Question: In Silverlight5, how to reference a user control resource - emoticon from a button_click event?
I can access the object fine if I build it up in code behind then do the databinding that way, however using the XAML approach I get some nicer tooling. Example comes <URL> Ch16
'''
private void Button_Click_1(object sender, RoutedEventArgs e)
{
// **HERE how do I reference the XAML emoticon object
//emoticon.Name = "Smiley face2";
//emoticon.Icon = new BitmapImage(new Uri("icons/happy.png", UriKind.RelativeOrAbsolute));
}
'''
.
'''
<UserControl x:Class="EmoticonExample.MainPage"
xmlns="http://schemas.microsoft.com/winfx/2006/xaml/presentation"
xmlns:x="http://schemas.microsoft.com/winfx/2006/xaml"
xmlns:d="http://schemas.microsoft.com/expression/blend/2008"
xmlns:mc="http://schemas.openxmlformats.org/markup-compatibility/2006"
xmlns:local="clr-namespace:EmoticonExample"
mc:Ignorable="d"
d:DesignHeight="300"
d:DesignWidth="400">
<UserControl.Resources>
<local:Emoticon x:Key="emoticon"
Name="SmileyFace"
Icon="icons/happy.png" />
</UserControl.Resources>
<Grid x:Name="LayoutRoot"
Margin="10"
Background="White"
DataContext="{StaticResource emoticon}">
<Grid.RowDefinitions>
<RowDefinition Height="Auto" />
<RowDefinition Height="Auto" />
</Grid.RowDefinitions>
<Grid.ColumnDefinitions>
<ColumnDefinition />
<ColumnDefinition />
</Grid.ColumnDefinitions>
<TextBlock Text="Name:" />
<TextBlock Text="Image:" Grid.Column="1" />
<TextBox Name="myTextBox" Text="{Binding Name, Mode=TwoWay}" Grid.Row="1" />
<Image Name="myImage" Source="{Binding Icon}" Stretch="None" Grid.Row="1" Grid.Column="1" />
<Button Content="Button" HorizontalAlignment="Left" Margin="10,116,0,-92" Grid.Row="1" VerticalAlignment="Top" Width="75" Click="Button_Click_1"/>
</Grid>
</UserControl>
'''

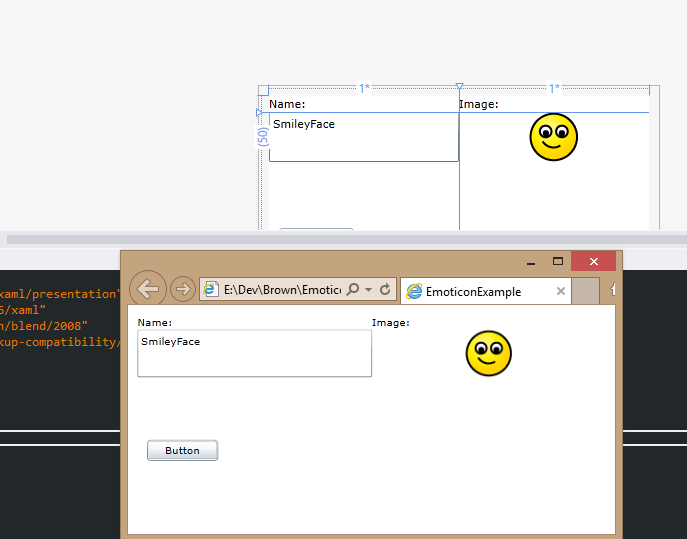
Answer: Name your user control
'''
<UserControl x:Class="EmoticonExample.MainPage"
xmlns="http://schemas.microsoft.com/winfx/2006/xaml/presentation"
xmlns:x="http://schemas.microsoft.com/winfx/2006/xaml"
xmlns:d="http://schemas.microsoft.com/expression/blend/2008"
xmlns:mc="http://schemas.openxmlformats.org/markup-compatibility/2006"
xmlns:local="clr-namespace:EmoticonExample"
mc:Ignorable="d"
x:Name="Example"
d:DesignHeight="300"
d:DesignWidth="400">
</UserControl
'''
Then reference it in your code behind:
'''
var emoticon = Example.Resources["emoticon"] as Emoticon; // Im not sure of your data type
'''